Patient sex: M
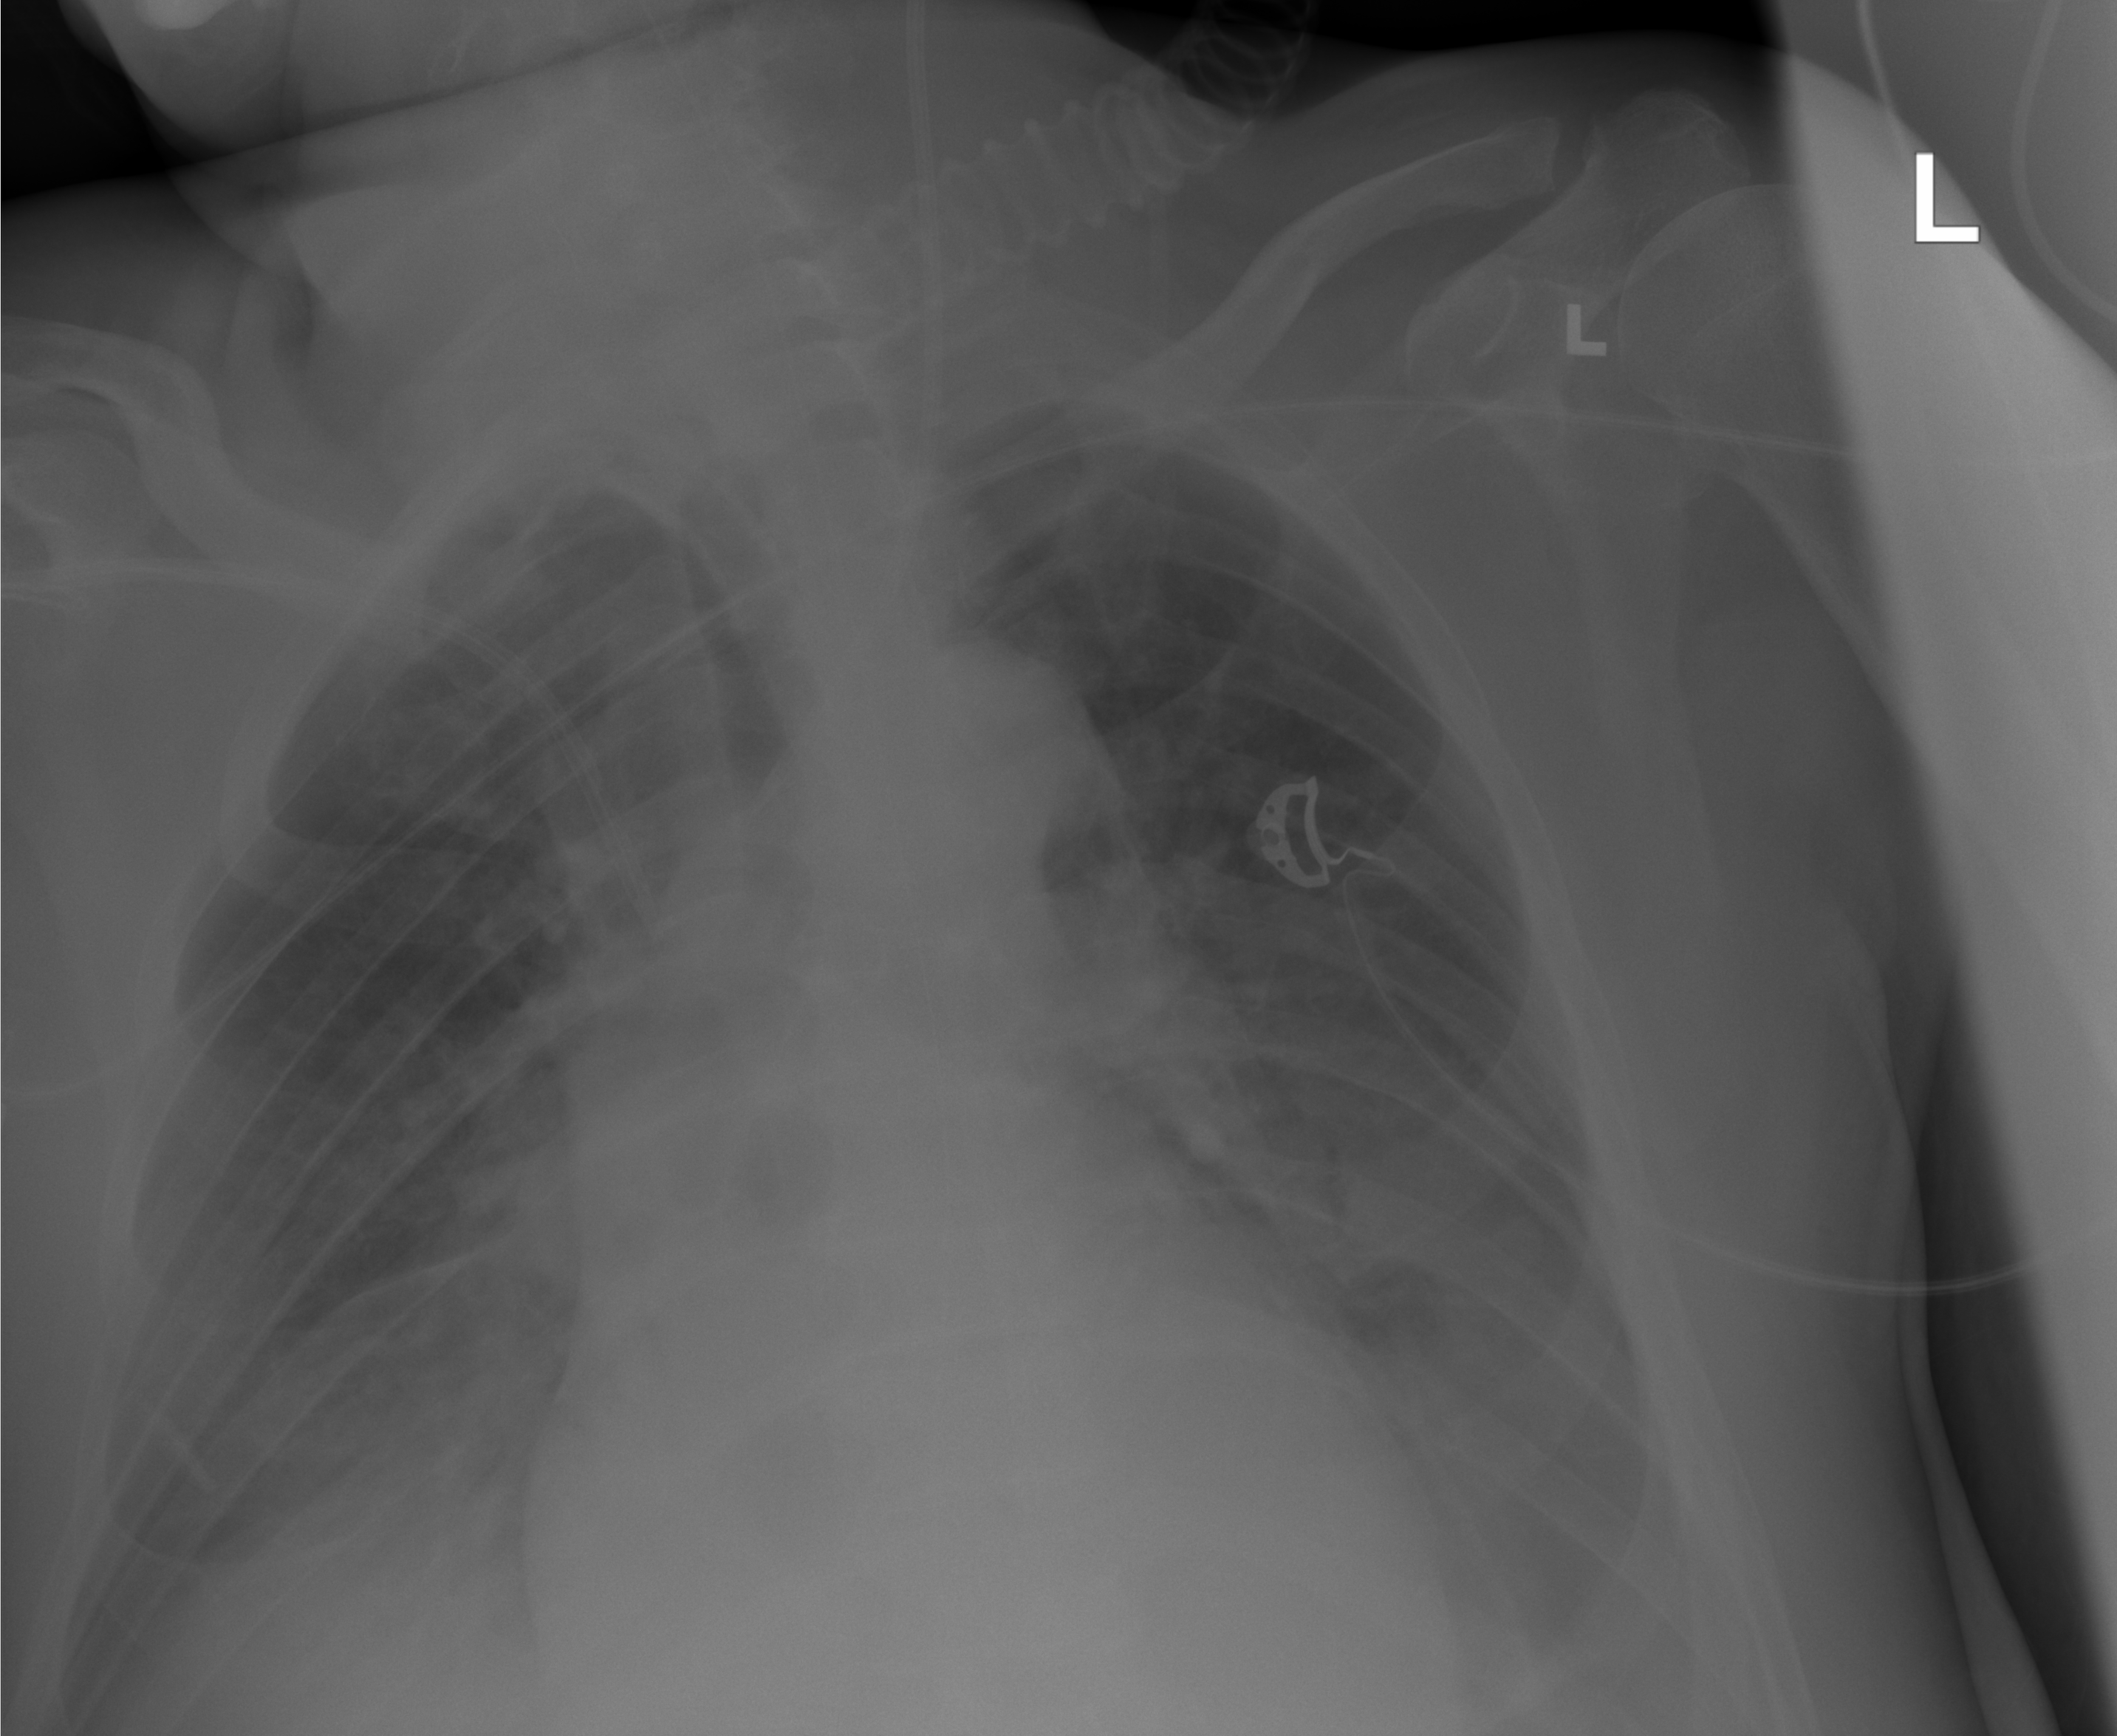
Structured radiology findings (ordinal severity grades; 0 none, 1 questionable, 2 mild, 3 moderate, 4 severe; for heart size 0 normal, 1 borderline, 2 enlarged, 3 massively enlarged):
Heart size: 1
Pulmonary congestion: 2
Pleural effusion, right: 2
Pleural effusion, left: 2
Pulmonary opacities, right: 2
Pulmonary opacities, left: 0
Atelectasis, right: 2
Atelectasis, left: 2